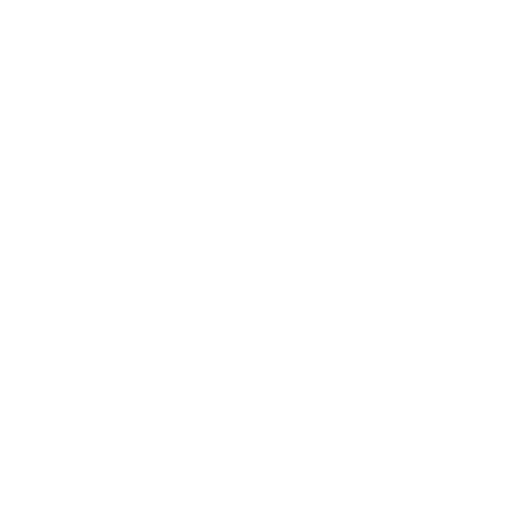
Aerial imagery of cape in Alaska named Giants Head containing only unknown